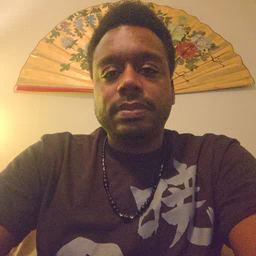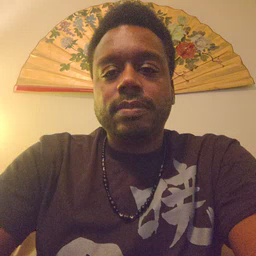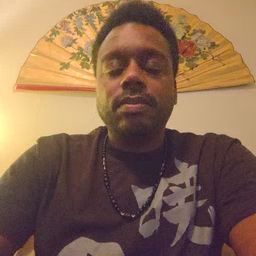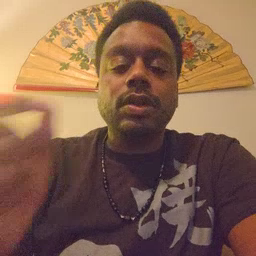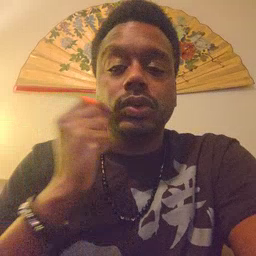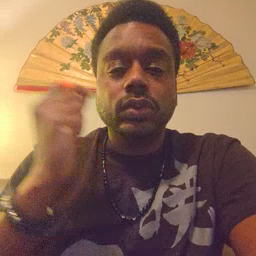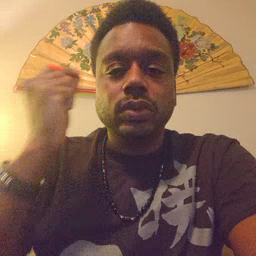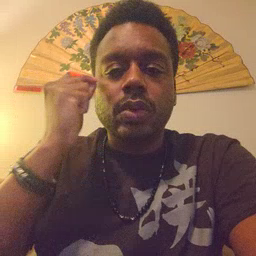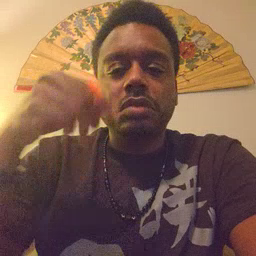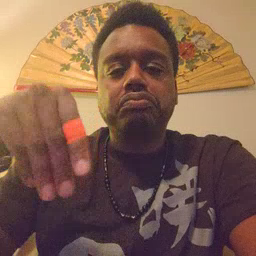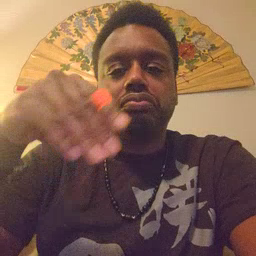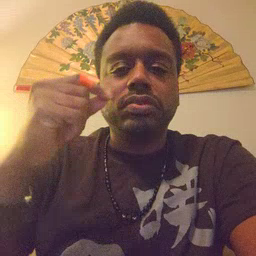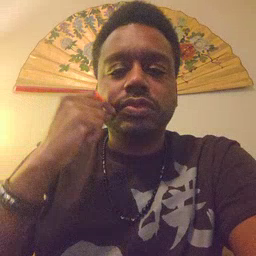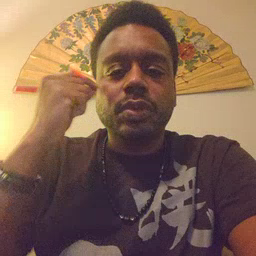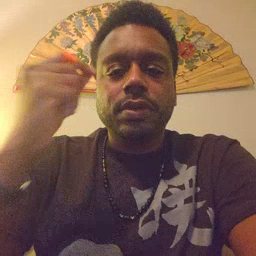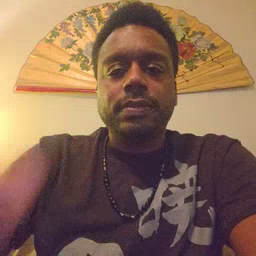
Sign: store